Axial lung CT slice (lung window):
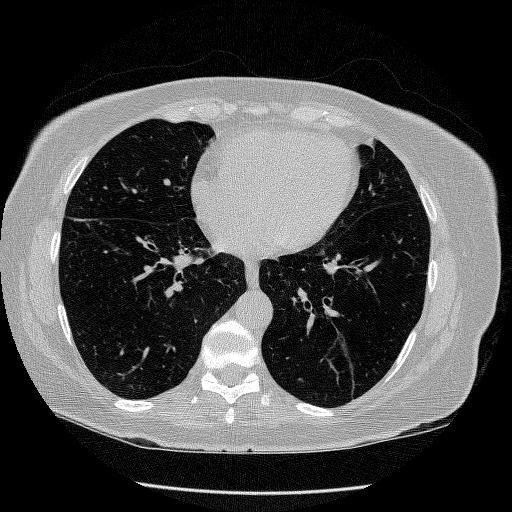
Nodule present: no